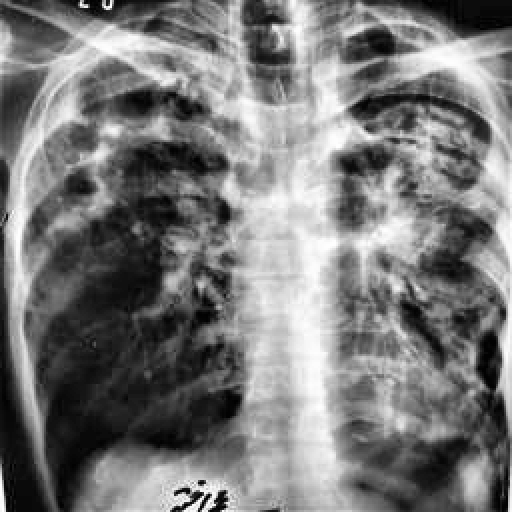
Finding: TUBERCULOSIS